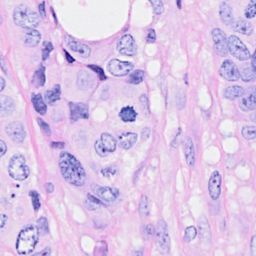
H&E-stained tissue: Breast